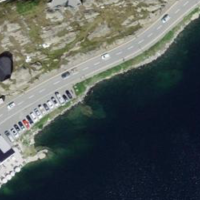
EUNIS habitat code: 31
Species observed at this site:
Kalmia procumbens
Oenanthe oenanthe
Bistorta vivipara
Montifringilla nivalis
Pyrrhocorax graculus
Motacilla alba